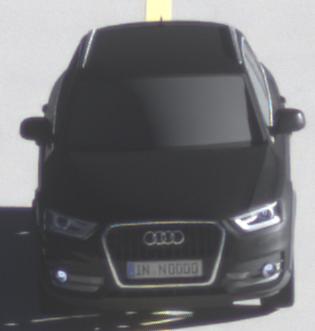
Make: Audi
Model: Q3 1.4 TFSI
Detailed model: Q3 (8U)
Model produced from: 2013/07
Model produced until: 2014/10
Doors: 5
Color: black
Road condition: dry road
Daytime: morning or afternoon
Contrast: high contrast